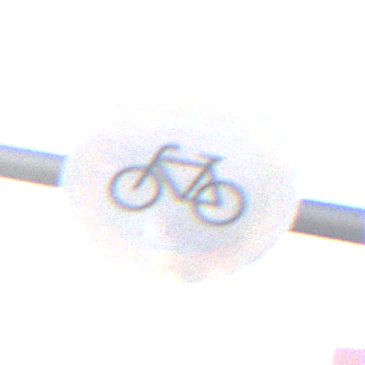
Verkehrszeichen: VerbotRadverkehr
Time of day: MorningAfternoon
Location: Outdoor (Special)
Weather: PartlyCloudy
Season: NotSpecified
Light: Natural